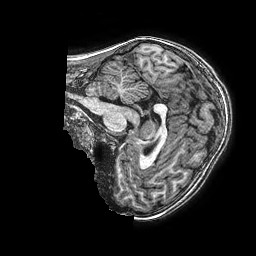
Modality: T1w
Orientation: sagittal
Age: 10
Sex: male
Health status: ill
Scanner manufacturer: ge
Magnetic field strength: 3 T
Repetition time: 0.0077 s
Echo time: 0.003436 s